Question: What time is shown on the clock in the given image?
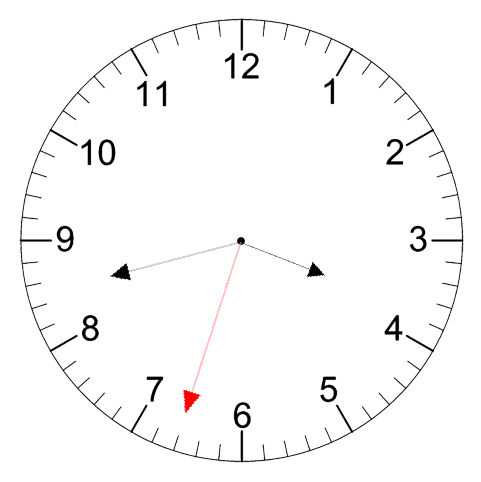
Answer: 03:42:33